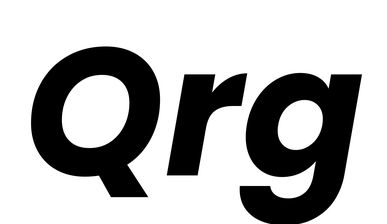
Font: Poppins-BoldItalic